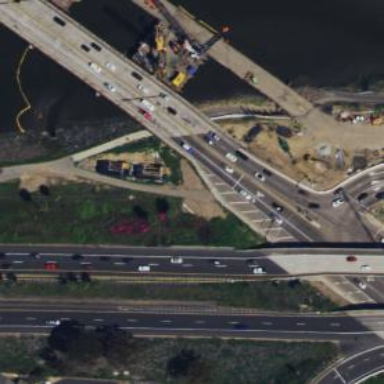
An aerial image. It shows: Bridge over expressway with sidewalk on the left.